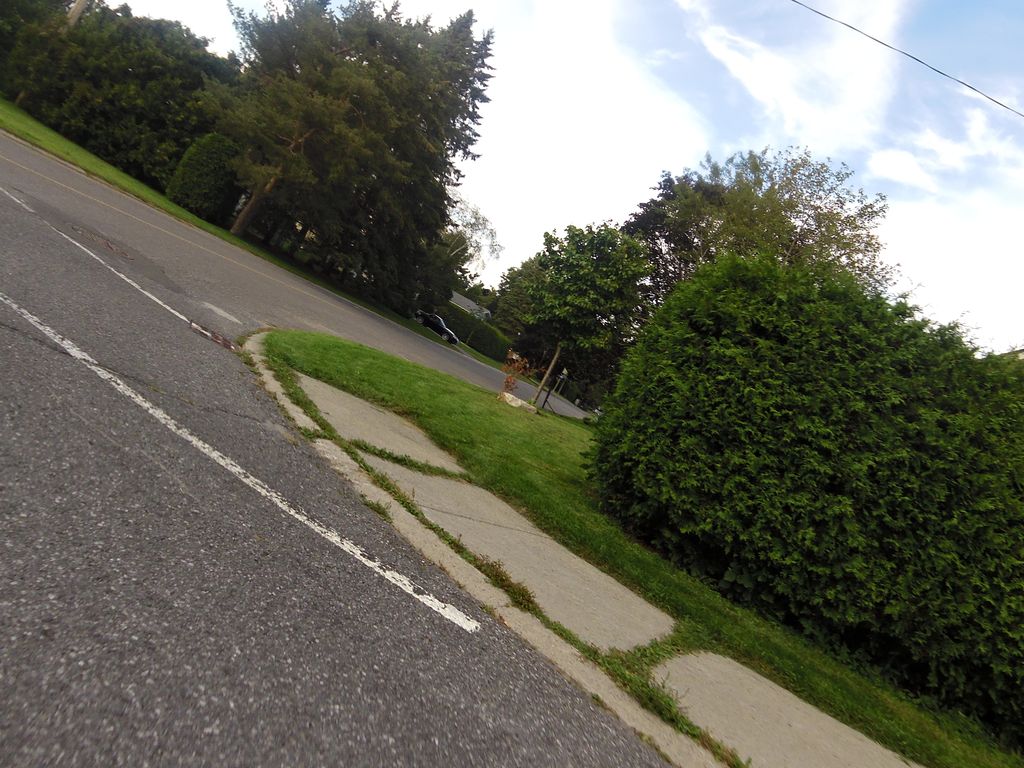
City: ottawa-gatineau